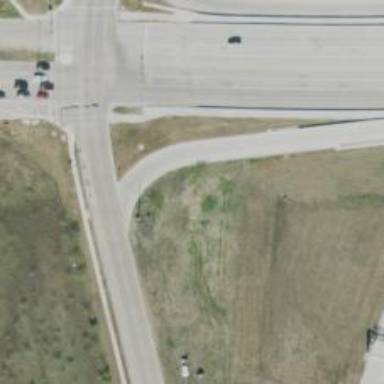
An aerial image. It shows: Secondary link road.